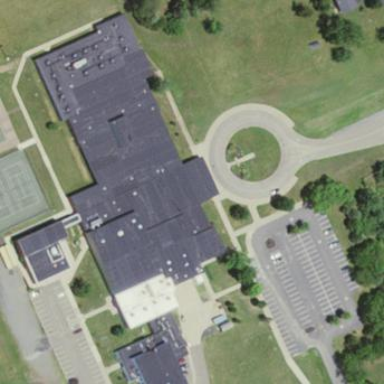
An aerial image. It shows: School building.